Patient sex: F
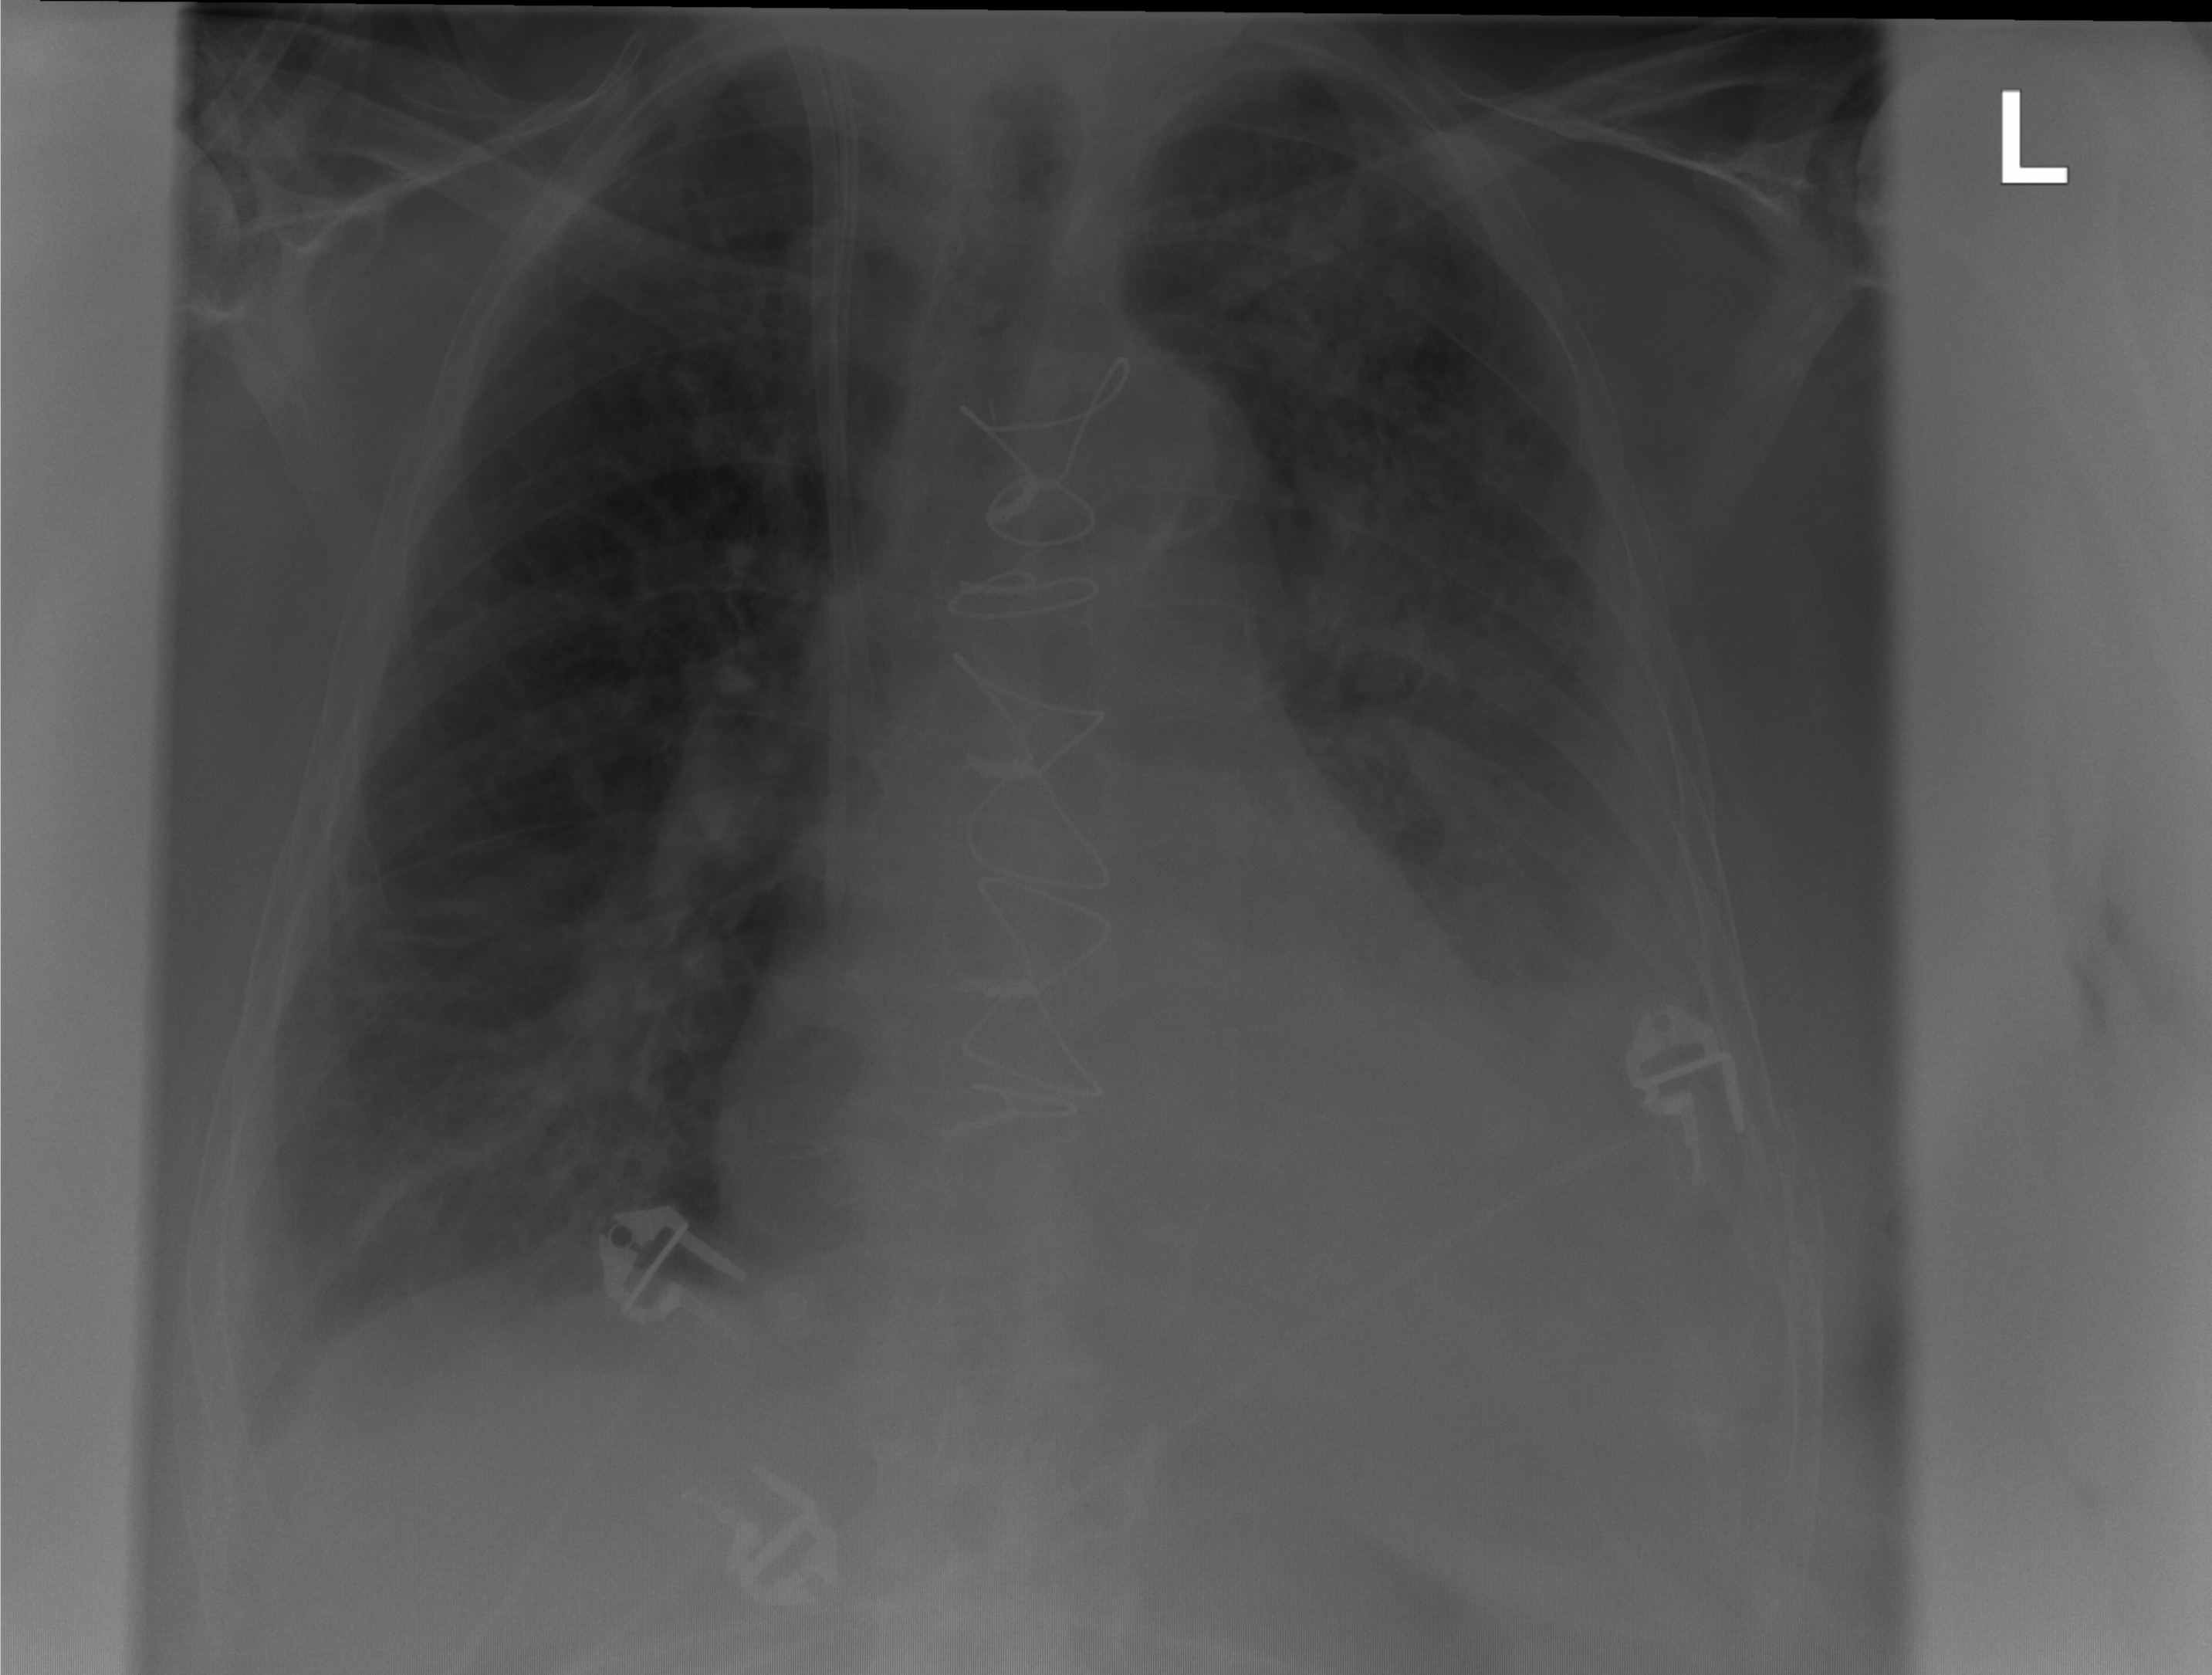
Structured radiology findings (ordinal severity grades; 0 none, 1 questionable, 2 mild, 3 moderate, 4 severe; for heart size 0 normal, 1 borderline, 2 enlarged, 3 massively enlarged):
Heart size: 2
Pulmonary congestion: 2
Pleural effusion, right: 2
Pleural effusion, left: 3
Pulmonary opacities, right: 2
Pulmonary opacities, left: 3
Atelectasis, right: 2
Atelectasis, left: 3